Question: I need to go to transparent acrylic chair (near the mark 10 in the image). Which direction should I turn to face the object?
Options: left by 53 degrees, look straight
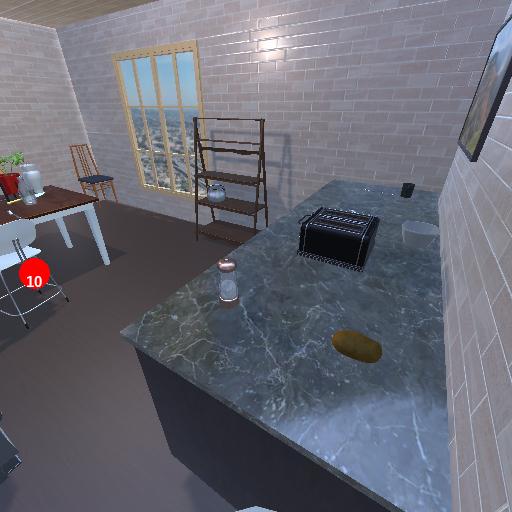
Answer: left by 53 degrees